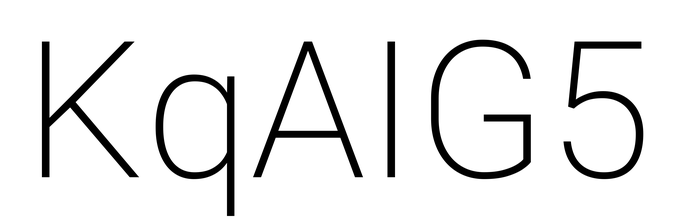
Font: Roboto_ExtraLight